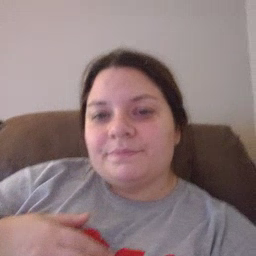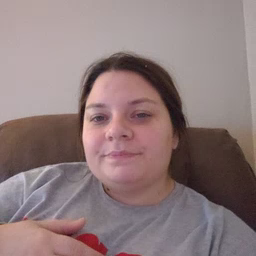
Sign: kiss